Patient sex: M
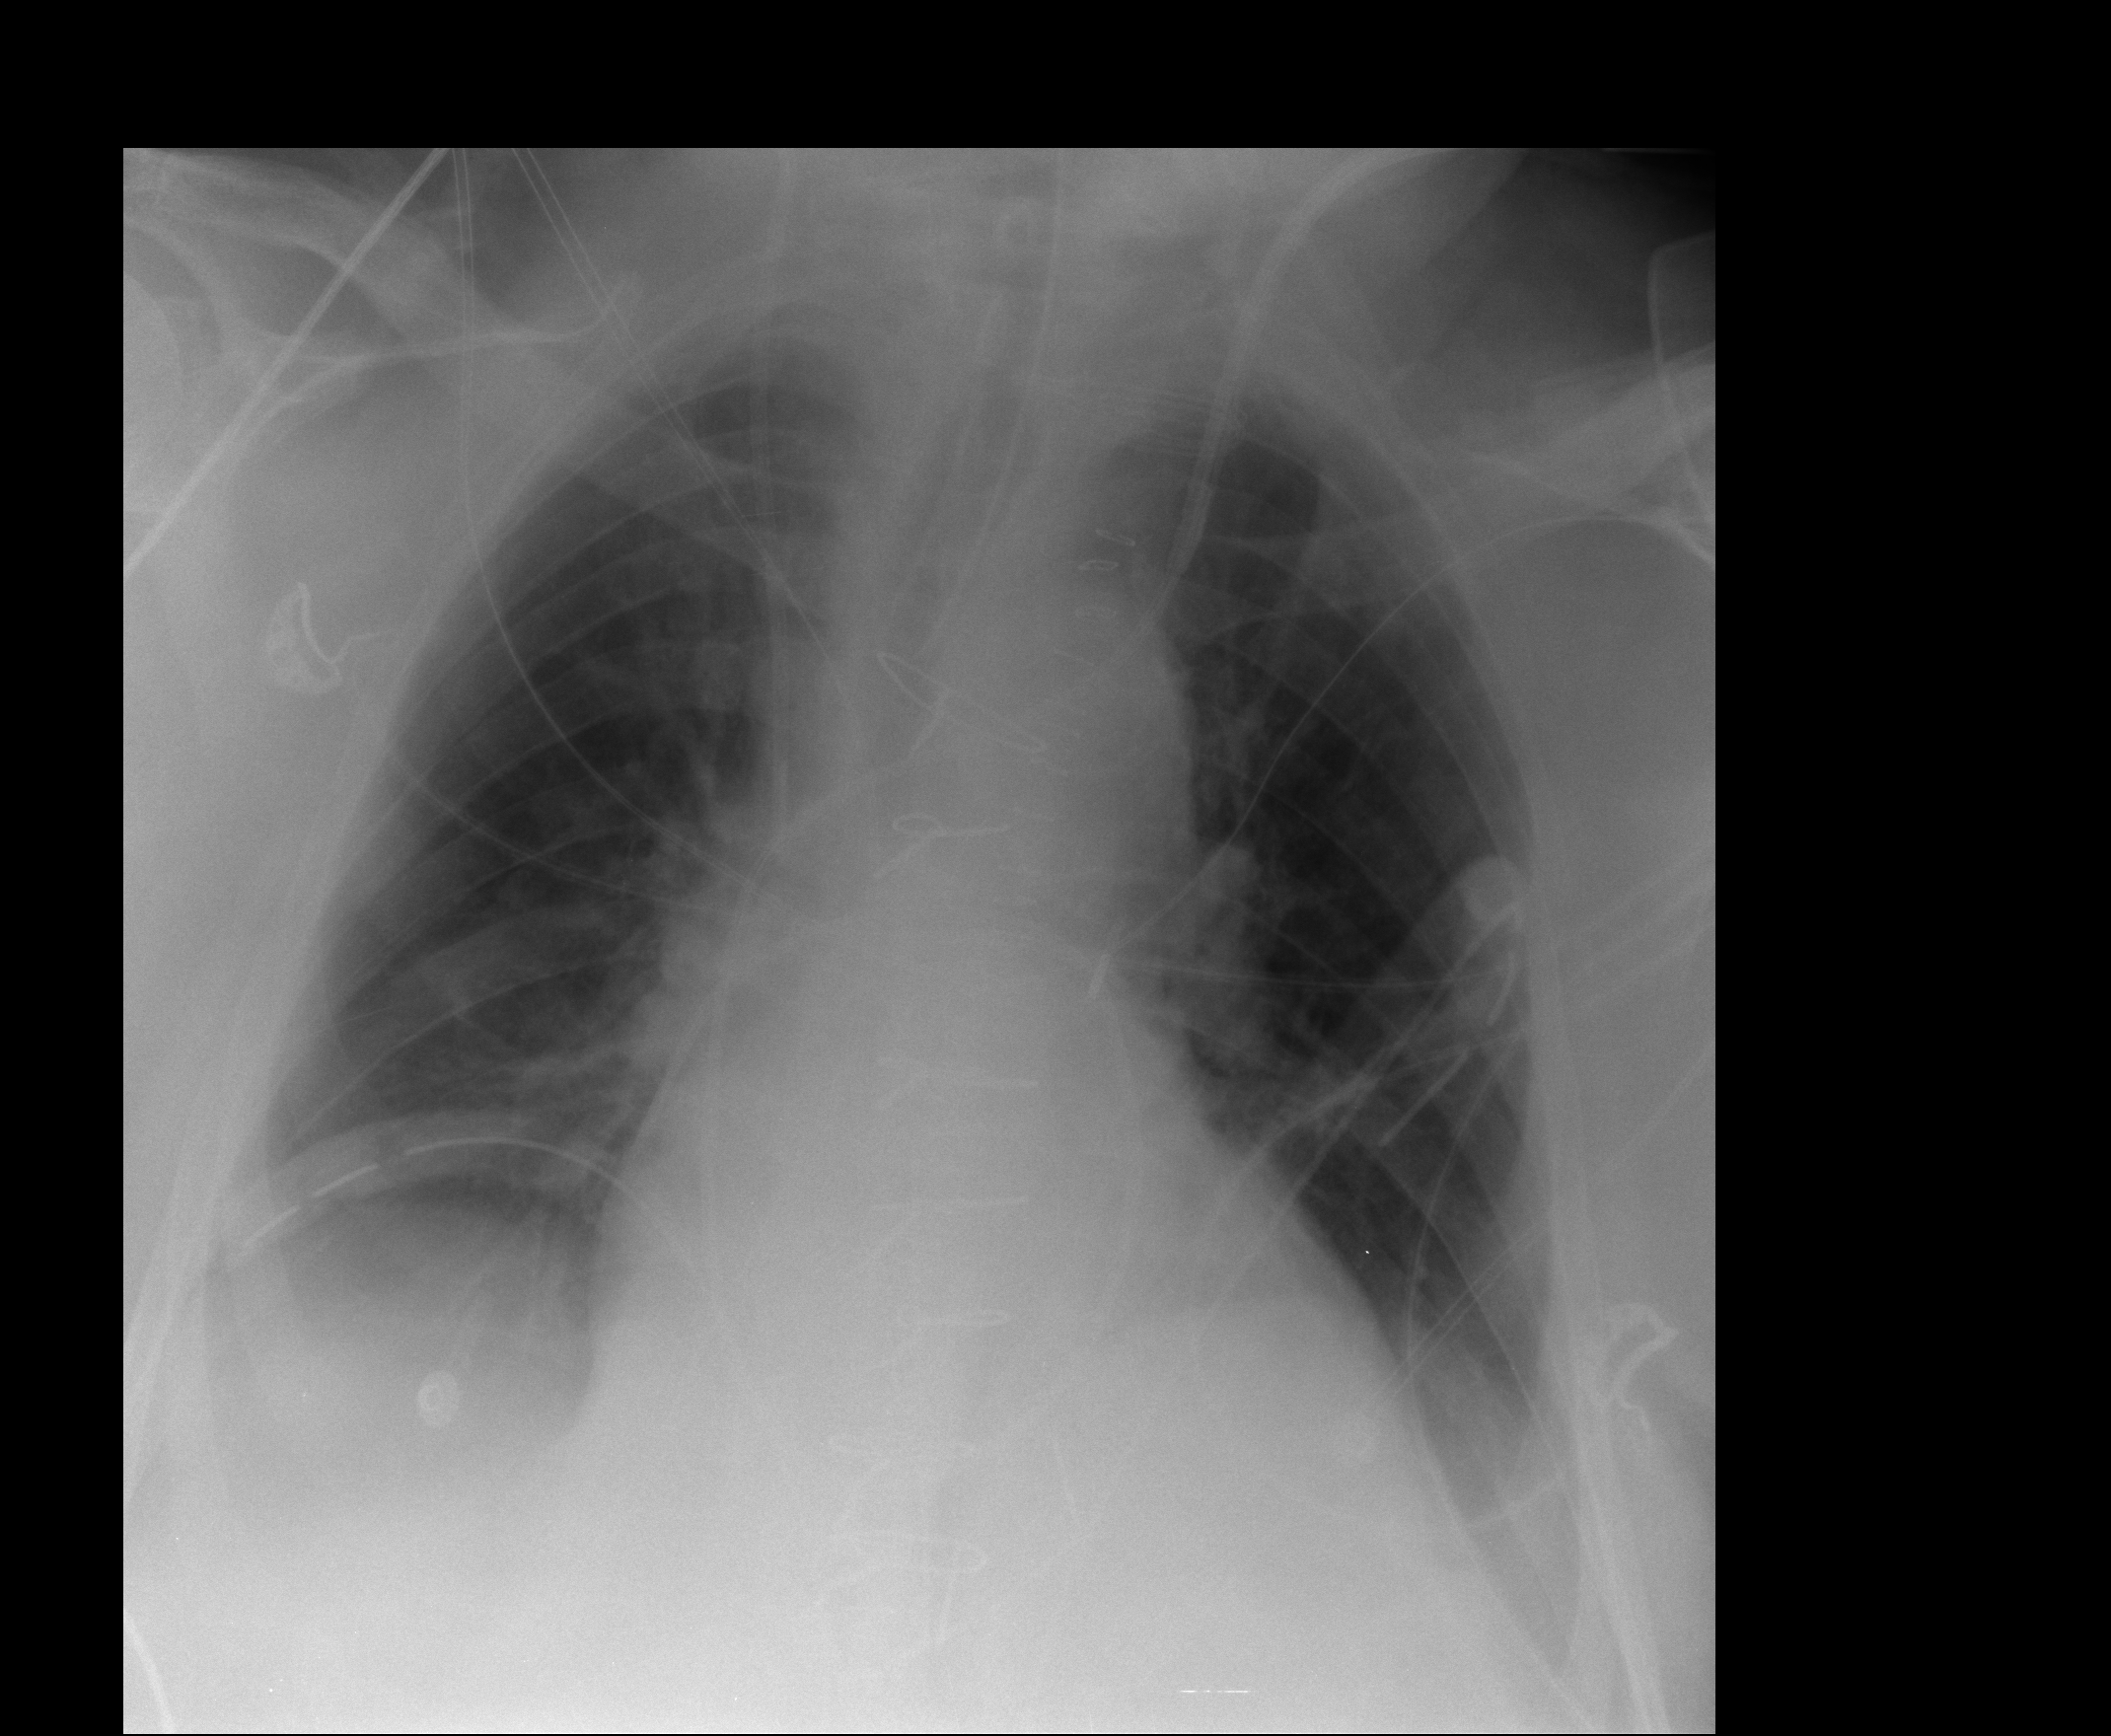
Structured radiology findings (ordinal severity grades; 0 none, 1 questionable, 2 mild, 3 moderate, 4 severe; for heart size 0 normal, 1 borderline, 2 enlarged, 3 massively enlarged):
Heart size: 2
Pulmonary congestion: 2
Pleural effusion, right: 3
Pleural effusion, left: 1
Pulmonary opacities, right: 1
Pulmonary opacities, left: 1
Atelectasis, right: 2
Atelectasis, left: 2